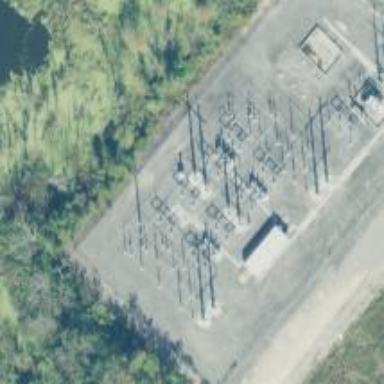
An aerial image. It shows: Switch used for power control.